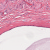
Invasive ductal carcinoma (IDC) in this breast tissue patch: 0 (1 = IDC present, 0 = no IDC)